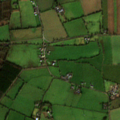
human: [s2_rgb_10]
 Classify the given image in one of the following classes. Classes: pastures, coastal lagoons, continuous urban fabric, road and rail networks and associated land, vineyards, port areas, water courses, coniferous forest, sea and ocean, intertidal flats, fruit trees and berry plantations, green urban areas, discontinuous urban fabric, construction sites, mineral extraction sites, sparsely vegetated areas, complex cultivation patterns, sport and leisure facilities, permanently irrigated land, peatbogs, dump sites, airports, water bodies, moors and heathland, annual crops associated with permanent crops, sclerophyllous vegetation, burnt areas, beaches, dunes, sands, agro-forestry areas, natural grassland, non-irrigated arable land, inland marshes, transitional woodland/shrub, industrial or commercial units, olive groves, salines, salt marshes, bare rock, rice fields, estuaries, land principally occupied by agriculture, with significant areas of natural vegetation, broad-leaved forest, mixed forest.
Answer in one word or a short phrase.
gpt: non-irrigated arable land, pastures, coniferous forest